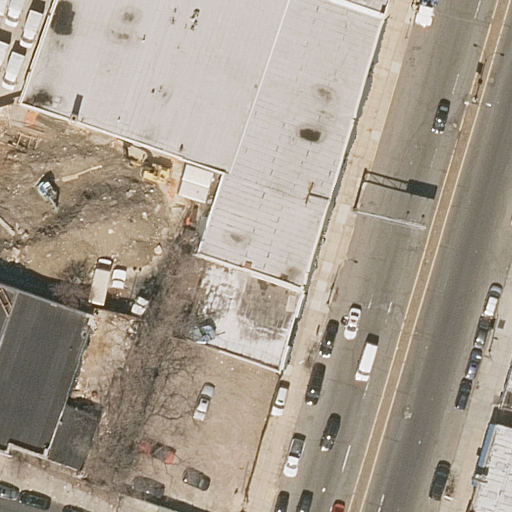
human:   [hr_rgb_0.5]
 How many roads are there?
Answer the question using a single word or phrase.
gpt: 2

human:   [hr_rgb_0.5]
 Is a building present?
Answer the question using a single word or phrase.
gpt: yes

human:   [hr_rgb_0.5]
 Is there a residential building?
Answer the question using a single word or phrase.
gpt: yes

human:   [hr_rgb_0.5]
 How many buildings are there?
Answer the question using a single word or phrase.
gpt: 7

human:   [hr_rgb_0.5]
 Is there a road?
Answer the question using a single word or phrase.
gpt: yes

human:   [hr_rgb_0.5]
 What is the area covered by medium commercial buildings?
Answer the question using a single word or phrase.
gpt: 0m2

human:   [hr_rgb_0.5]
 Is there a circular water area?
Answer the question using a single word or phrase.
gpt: no

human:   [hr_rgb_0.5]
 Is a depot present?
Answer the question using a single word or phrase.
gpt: no

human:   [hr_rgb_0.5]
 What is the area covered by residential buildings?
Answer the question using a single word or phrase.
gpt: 3937m2

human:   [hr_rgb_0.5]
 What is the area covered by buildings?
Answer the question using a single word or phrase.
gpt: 3937m2

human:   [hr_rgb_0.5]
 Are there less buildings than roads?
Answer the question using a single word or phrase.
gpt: no

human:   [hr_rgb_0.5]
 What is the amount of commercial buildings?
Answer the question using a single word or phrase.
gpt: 0

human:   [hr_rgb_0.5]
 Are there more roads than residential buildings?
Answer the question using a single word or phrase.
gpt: no

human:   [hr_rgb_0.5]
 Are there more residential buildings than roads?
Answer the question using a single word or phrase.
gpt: yes

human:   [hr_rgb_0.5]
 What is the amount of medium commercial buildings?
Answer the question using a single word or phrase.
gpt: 0

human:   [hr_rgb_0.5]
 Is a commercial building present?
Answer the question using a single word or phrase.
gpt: no

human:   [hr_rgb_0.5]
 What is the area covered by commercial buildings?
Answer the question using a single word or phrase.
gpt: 0m2

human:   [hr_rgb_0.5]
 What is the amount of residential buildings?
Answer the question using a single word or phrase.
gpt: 7

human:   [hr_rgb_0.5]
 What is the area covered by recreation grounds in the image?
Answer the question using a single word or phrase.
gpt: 0m2

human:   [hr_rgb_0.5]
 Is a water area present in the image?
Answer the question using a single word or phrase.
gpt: no

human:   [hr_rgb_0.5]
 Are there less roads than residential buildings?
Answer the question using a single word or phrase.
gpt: yes

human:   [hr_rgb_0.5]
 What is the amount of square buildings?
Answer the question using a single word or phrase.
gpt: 0

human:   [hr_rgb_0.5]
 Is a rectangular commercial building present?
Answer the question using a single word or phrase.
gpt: no

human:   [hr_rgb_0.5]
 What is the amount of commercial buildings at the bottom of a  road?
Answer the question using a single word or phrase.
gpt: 0

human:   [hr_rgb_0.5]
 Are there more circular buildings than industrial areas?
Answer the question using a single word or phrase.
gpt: no

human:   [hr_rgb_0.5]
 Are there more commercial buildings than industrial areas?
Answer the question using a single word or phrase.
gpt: no

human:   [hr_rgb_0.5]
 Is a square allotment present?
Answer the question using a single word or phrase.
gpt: no

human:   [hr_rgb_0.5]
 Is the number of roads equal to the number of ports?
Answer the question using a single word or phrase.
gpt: no

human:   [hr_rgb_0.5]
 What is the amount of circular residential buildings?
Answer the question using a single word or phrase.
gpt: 0

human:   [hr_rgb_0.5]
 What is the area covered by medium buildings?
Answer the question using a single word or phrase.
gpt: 925m2

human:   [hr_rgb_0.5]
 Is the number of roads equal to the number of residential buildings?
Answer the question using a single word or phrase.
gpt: no

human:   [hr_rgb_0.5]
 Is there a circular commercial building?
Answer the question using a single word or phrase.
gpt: no

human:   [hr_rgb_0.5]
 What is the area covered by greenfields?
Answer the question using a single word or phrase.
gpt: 0m2

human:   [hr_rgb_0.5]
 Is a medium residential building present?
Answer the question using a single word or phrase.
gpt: yes

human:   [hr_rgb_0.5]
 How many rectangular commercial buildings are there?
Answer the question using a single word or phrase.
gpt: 0

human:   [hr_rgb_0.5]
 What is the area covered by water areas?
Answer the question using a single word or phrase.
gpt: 0m2

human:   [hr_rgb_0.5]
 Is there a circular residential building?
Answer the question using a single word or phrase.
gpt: no

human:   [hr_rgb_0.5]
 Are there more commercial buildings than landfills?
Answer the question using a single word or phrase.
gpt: no

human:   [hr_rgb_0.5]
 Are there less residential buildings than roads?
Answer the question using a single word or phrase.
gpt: no

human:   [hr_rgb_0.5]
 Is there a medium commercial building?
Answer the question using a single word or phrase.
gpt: no

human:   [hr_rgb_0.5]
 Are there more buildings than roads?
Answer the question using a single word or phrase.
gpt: yes

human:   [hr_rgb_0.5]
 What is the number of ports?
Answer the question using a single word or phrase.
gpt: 0

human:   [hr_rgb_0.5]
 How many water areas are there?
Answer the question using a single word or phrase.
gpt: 0

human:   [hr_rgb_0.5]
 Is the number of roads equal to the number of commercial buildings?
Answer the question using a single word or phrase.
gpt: no

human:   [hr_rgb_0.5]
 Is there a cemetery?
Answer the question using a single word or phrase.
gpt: no

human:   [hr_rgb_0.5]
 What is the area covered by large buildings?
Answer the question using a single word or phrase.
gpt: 2984m2

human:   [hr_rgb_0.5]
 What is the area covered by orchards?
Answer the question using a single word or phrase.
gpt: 0m2

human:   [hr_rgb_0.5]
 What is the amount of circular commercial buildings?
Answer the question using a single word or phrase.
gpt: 0

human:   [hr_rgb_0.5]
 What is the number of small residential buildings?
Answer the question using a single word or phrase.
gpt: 2

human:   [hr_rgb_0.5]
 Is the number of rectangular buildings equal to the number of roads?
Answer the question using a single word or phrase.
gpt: no

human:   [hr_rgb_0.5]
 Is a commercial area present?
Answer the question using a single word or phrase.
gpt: no

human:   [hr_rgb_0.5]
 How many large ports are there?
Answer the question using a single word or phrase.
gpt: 0

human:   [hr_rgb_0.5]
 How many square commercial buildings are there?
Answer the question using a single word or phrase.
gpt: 0

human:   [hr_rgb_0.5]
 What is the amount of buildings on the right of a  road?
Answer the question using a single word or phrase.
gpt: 2

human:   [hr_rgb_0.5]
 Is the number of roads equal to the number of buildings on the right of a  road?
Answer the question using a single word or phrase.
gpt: yes

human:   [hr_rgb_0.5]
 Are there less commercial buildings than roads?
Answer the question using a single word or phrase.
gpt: yes

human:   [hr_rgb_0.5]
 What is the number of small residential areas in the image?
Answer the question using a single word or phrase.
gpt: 0

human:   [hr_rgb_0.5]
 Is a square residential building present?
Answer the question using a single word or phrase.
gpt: no

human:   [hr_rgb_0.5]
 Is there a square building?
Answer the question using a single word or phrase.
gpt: no

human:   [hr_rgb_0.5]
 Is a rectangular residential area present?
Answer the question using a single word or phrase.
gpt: no

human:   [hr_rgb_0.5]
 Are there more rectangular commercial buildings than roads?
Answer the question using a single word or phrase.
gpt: no

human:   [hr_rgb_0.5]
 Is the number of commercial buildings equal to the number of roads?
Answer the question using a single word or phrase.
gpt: no

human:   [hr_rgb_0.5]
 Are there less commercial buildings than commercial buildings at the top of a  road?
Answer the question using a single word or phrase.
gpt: no

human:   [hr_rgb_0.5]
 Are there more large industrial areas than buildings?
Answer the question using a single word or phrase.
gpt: no